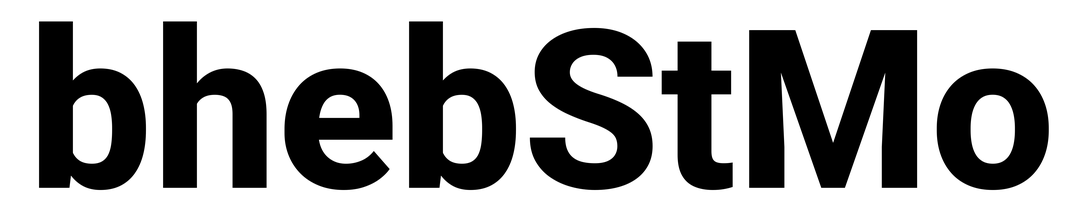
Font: Roboto_ExtraBold